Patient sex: M
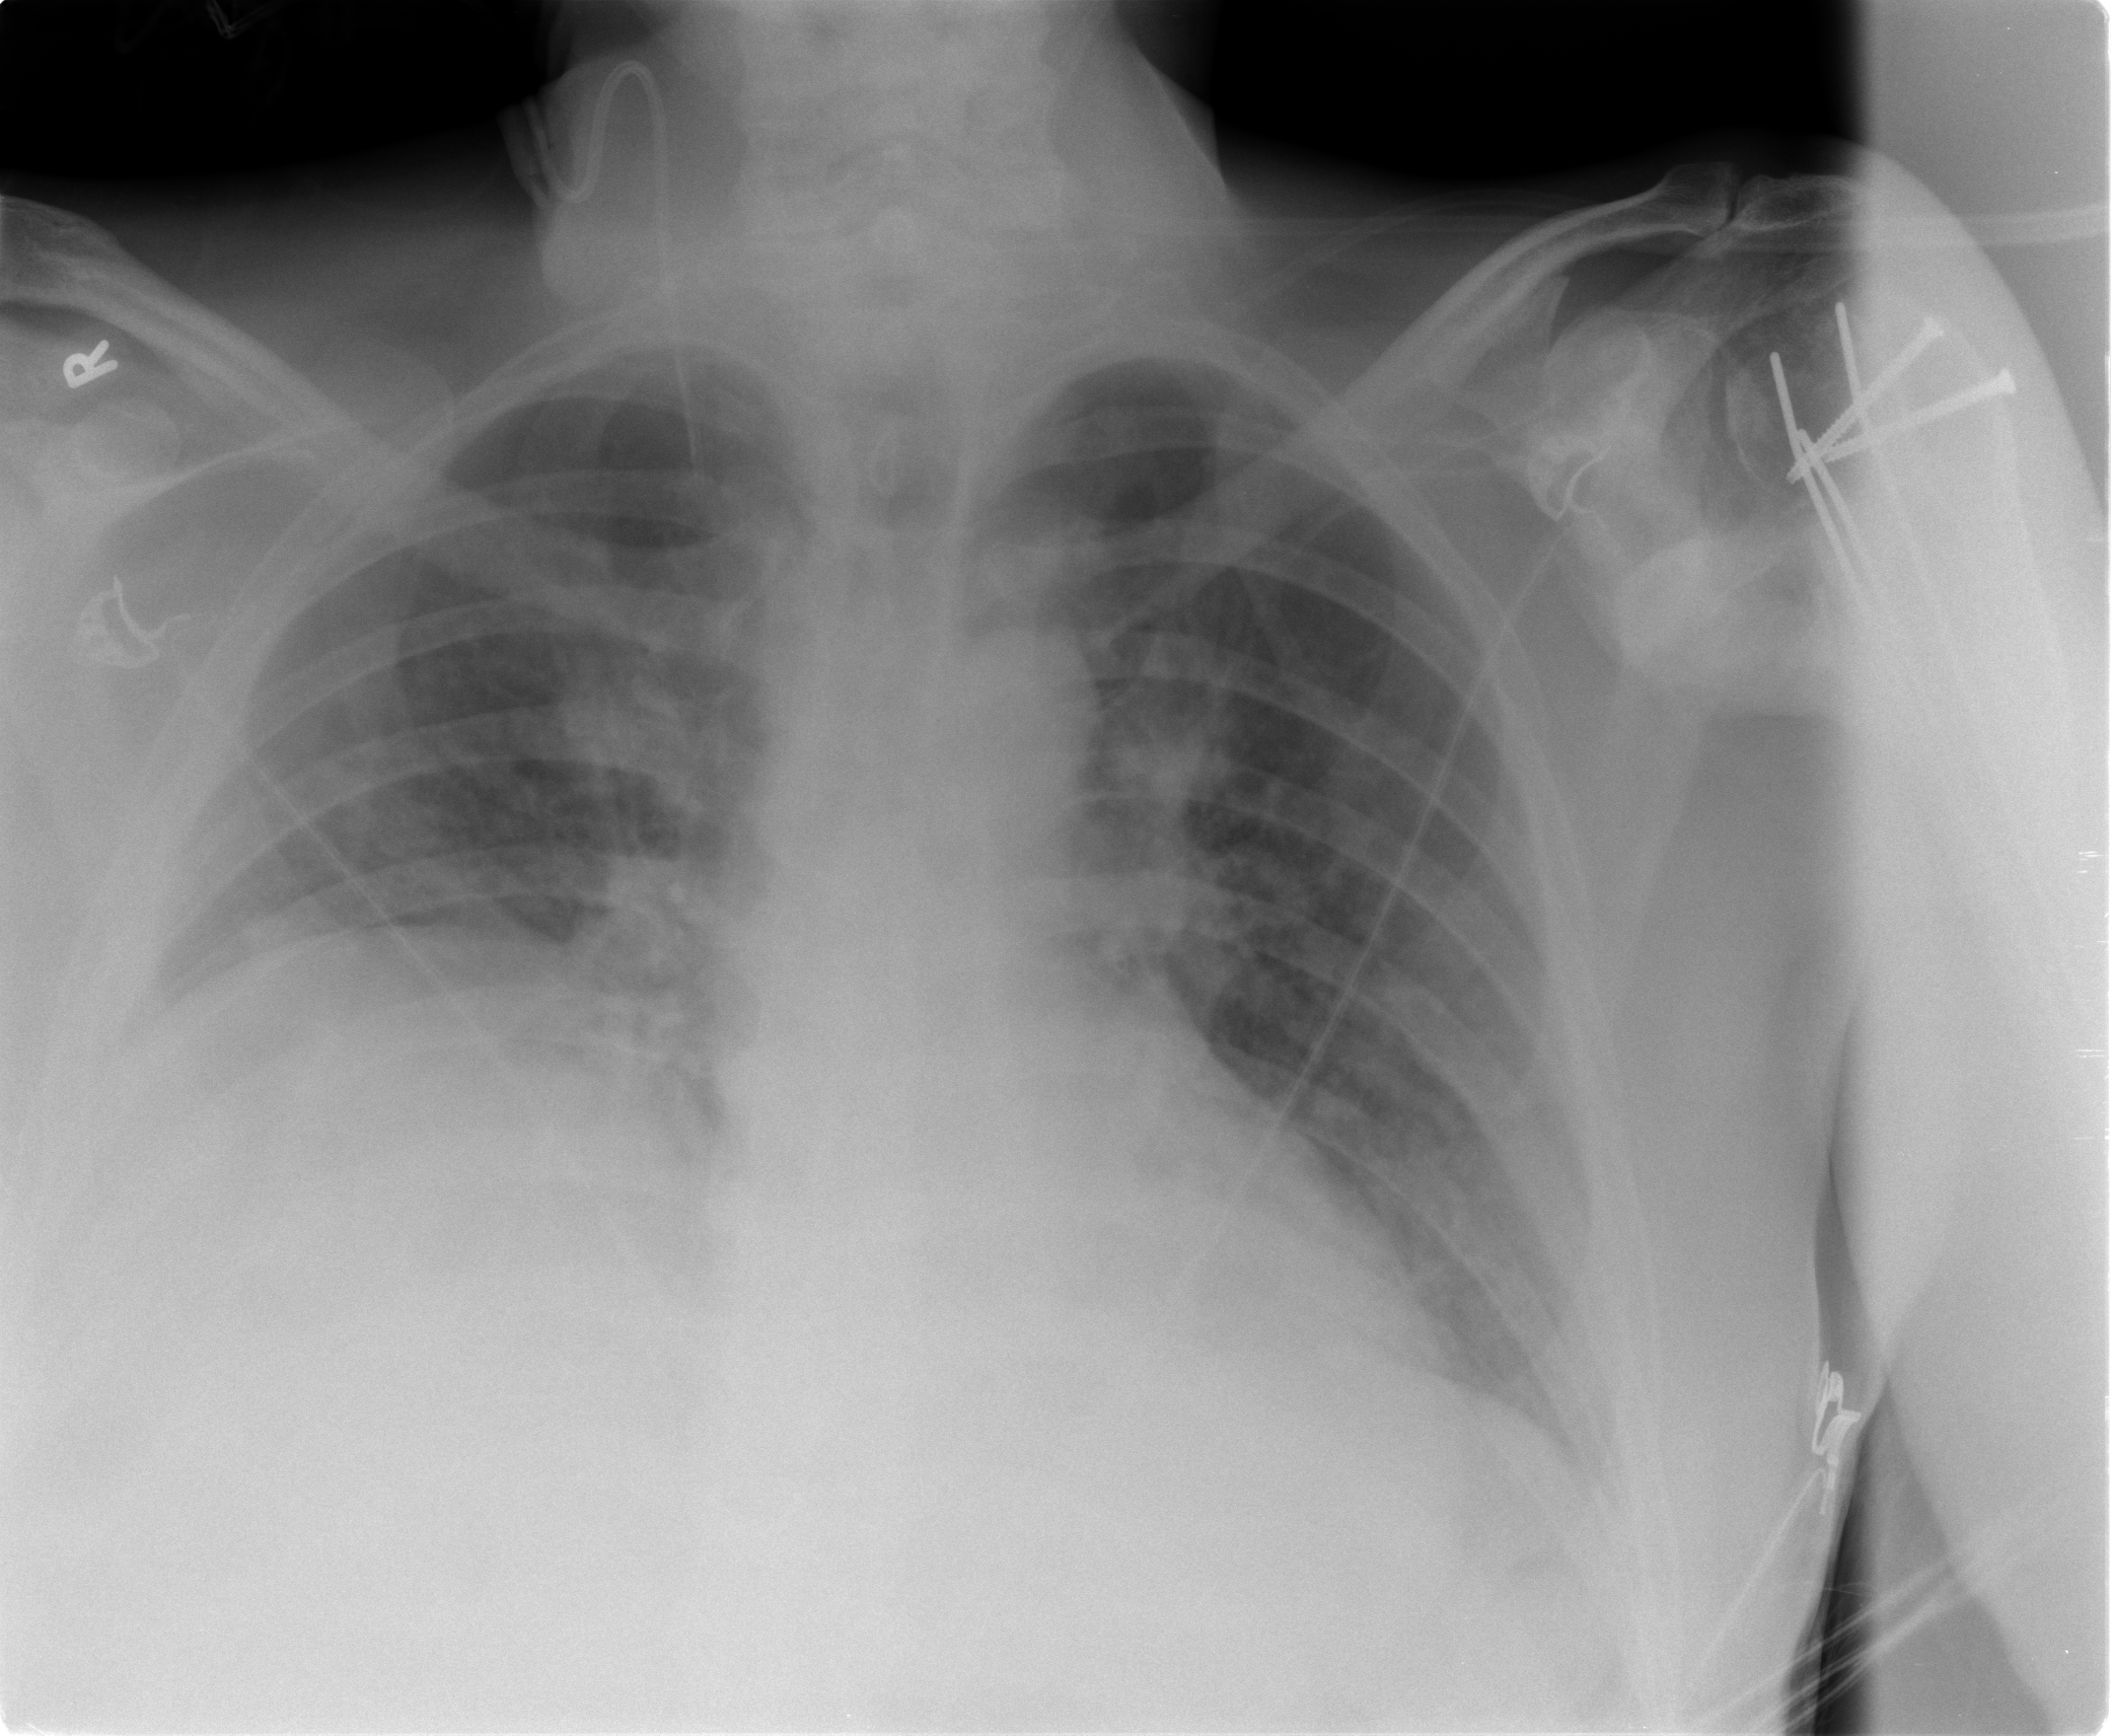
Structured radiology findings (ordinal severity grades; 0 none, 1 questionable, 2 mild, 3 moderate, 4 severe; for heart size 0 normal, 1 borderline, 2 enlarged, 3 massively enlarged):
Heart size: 0
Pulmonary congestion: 2
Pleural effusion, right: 2
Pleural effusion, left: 0
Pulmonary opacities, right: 0
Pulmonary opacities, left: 2
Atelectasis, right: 2
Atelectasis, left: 0